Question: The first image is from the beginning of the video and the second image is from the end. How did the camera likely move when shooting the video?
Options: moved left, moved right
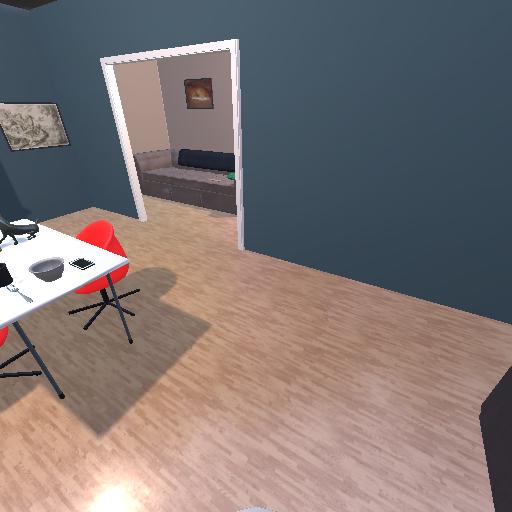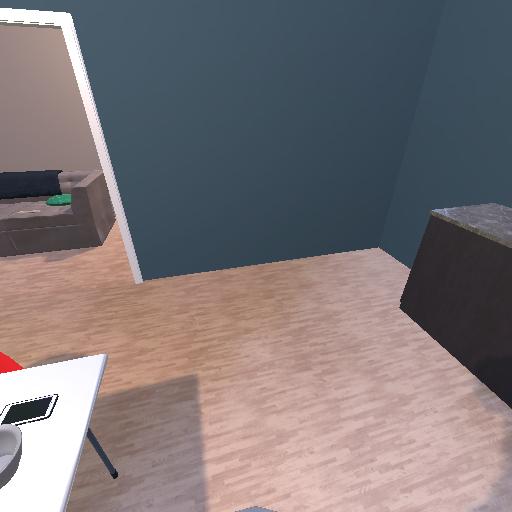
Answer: moved left